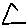
Label: triangle